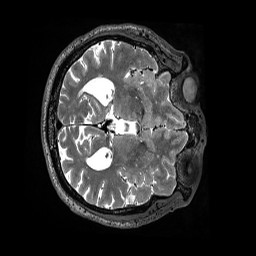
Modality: T2w
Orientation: axial
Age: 62
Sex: male
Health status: ill
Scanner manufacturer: siemens
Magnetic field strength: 3 T
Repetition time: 3.2 s
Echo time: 0.564 s